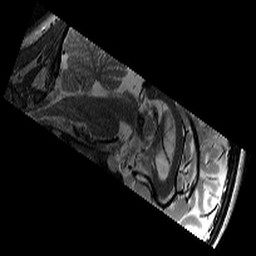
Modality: T2w
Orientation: sagittal
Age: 13
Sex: female
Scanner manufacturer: siemens
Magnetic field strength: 3 T
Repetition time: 9.23 s
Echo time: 0.067 s